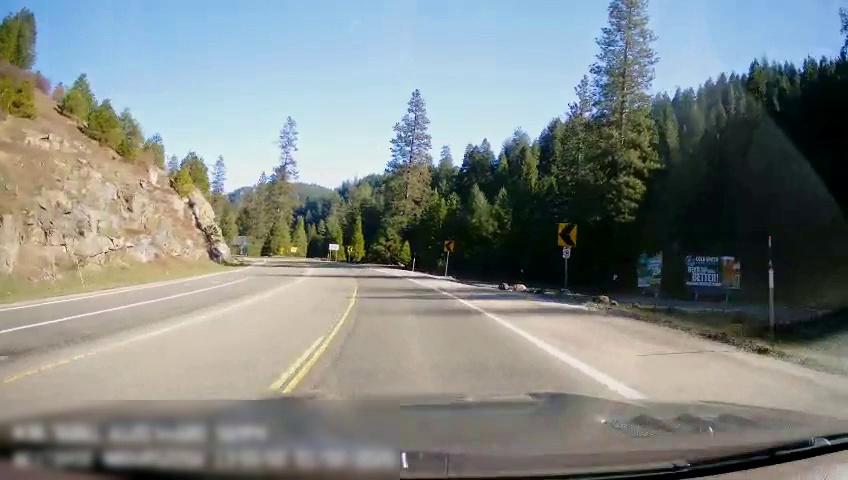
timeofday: Day
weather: Sunny
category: Drivable Space
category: Lanes | Alternate Lane
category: Lanes | Opposite Lane
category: Lanes | Opposite Lane
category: Lanes | Current Lane
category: Lanes | Alternate Lane
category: Lanes | Opposite Lane
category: Traffic | Signs
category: Traffic | Signs
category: Traffic | Signs
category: Traffic | Signs